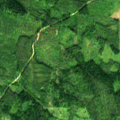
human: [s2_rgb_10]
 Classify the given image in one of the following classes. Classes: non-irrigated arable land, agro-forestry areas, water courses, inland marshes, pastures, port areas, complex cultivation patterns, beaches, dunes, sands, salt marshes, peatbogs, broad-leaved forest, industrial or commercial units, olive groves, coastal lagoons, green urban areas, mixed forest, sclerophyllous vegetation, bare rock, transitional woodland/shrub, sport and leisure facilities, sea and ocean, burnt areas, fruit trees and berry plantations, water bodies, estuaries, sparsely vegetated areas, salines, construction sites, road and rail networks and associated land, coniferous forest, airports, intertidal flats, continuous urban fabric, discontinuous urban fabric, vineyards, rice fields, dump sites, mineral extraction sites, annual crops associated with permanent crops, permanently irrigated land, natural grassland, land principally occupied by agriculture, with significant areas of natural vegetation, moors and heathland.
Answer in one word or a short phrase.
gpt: coniferous forest, mixed forest, transitional woodland/shrub